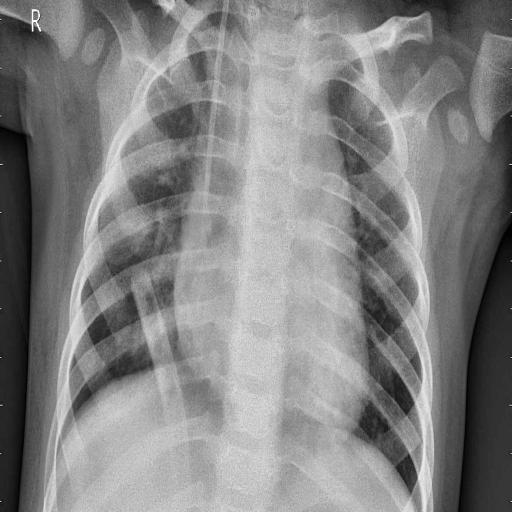
Finding: PNEUMONIA